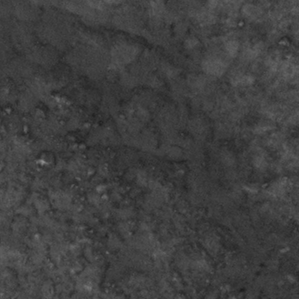
Label: frost